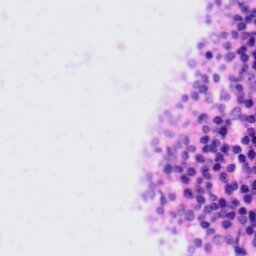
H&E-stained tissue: Tonsil